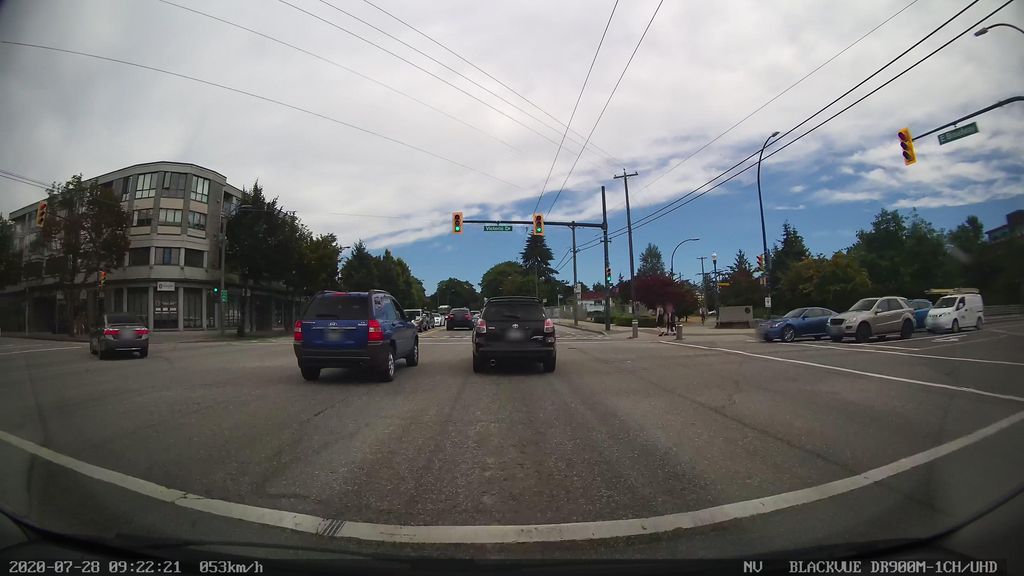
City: vancouver